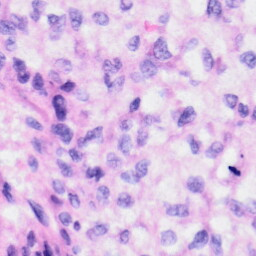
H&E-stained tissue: Liver